Question: Here is my problem.
I have a function, PHP class side, that reads all data from one table, create all divs with specific CSS ids, puts the data in place, and in one of them the data comes from an external source, an external php file.
So I do this in the code:
'''
$Return .= "</div><div id='PostTitleComplete'><strong>Post Completo</strong></div><div id='PostText'>";
$Return .= include($row['PathFile']);
$Return .= "</div><div id='PostData'>";
'''
All divs are opening and closing properly, all data worked correctly until i changed the data that used to be loaded fom the table to the div here the included file is know.
The external file only have HTML code generated by HTML copy from Visual studio and its all good to, ive used to use that html code in other places, no problem till know.
So, the CSS are the ones that follow:
This is the CSS used to hold the included file:
'''
#PostText {
text-align:center;
padding: 15px;
word-wrap: break-word;
}
'''
This is the parent of the above one:
'''
#PostBody {
border: #00C 1px solid;
width:80%;
background:#FFFFFF;
float:left;
}
'''
and this ones are the CSS from the included file:
One div includes the one, just like the name says.
'''
#FirstOne {
border: #000080 1px solid;
color: #000;
font-family: 'Courier New', Courier, Monospace;
font-size: 9pt;
}
#SecondOne {
background: #000080;
color: #fff;
font-family: Verdana, Tahoma, Arial, sans-serif;
font-weight: bold;
padding: 2px 5px;
}
'''
I used this same structure in one blog, but instead of an include file I used data from the table, so i think the problem are from the CSS. This is the result i get. This Giang Div is totally adjustable to the screen size, but it stays up there instead of here the arrow points and here the include is printed.

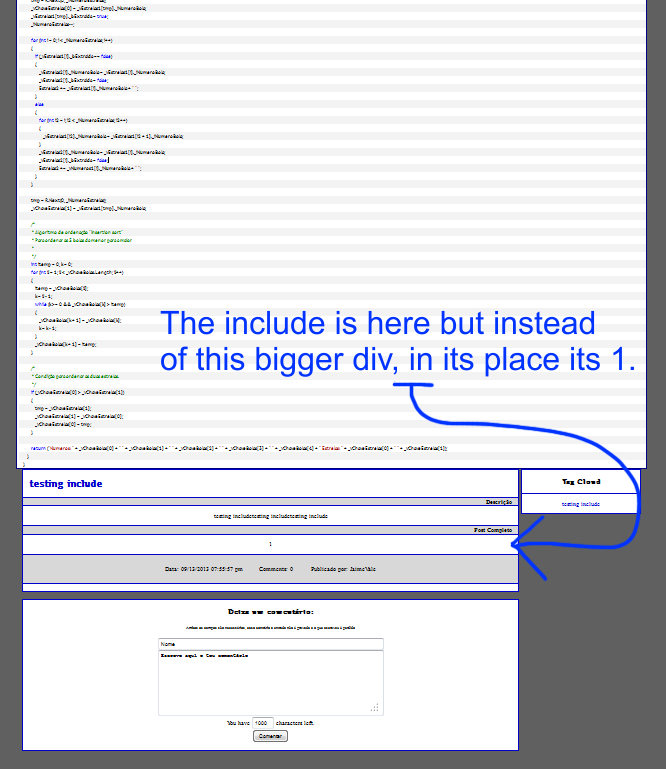
Answer: Well...
The value '1' is returned because the 'include'-statement was performed successfully.
If the included file any , you can use 'file_get_contents()':
'''
$Return .= "</div><div id='PostTitleComplete'><strong>Post Completo</strong></div><div id='PostText'>";
$Return .= file_get_contents($row['PathFile']);
$Return .= "</div><div id='PostData'>";
'''
As a reference, if the include file , use output buffering:
'''
function get_include_contents($filename) {
if (is_file($filename)) {
ob_start();
include $filename;
return ob_get_clean();
}
return false;
}
$Return .= "</div><div id='PostTitleComplete'><strong>Post Completo</strong></div><div id='PostText'>";
$Return .= get_include_contents($row['PathFile']);
$Return .= "</div><div id='PostData'>";
'''
Above code is taken from the <URL>